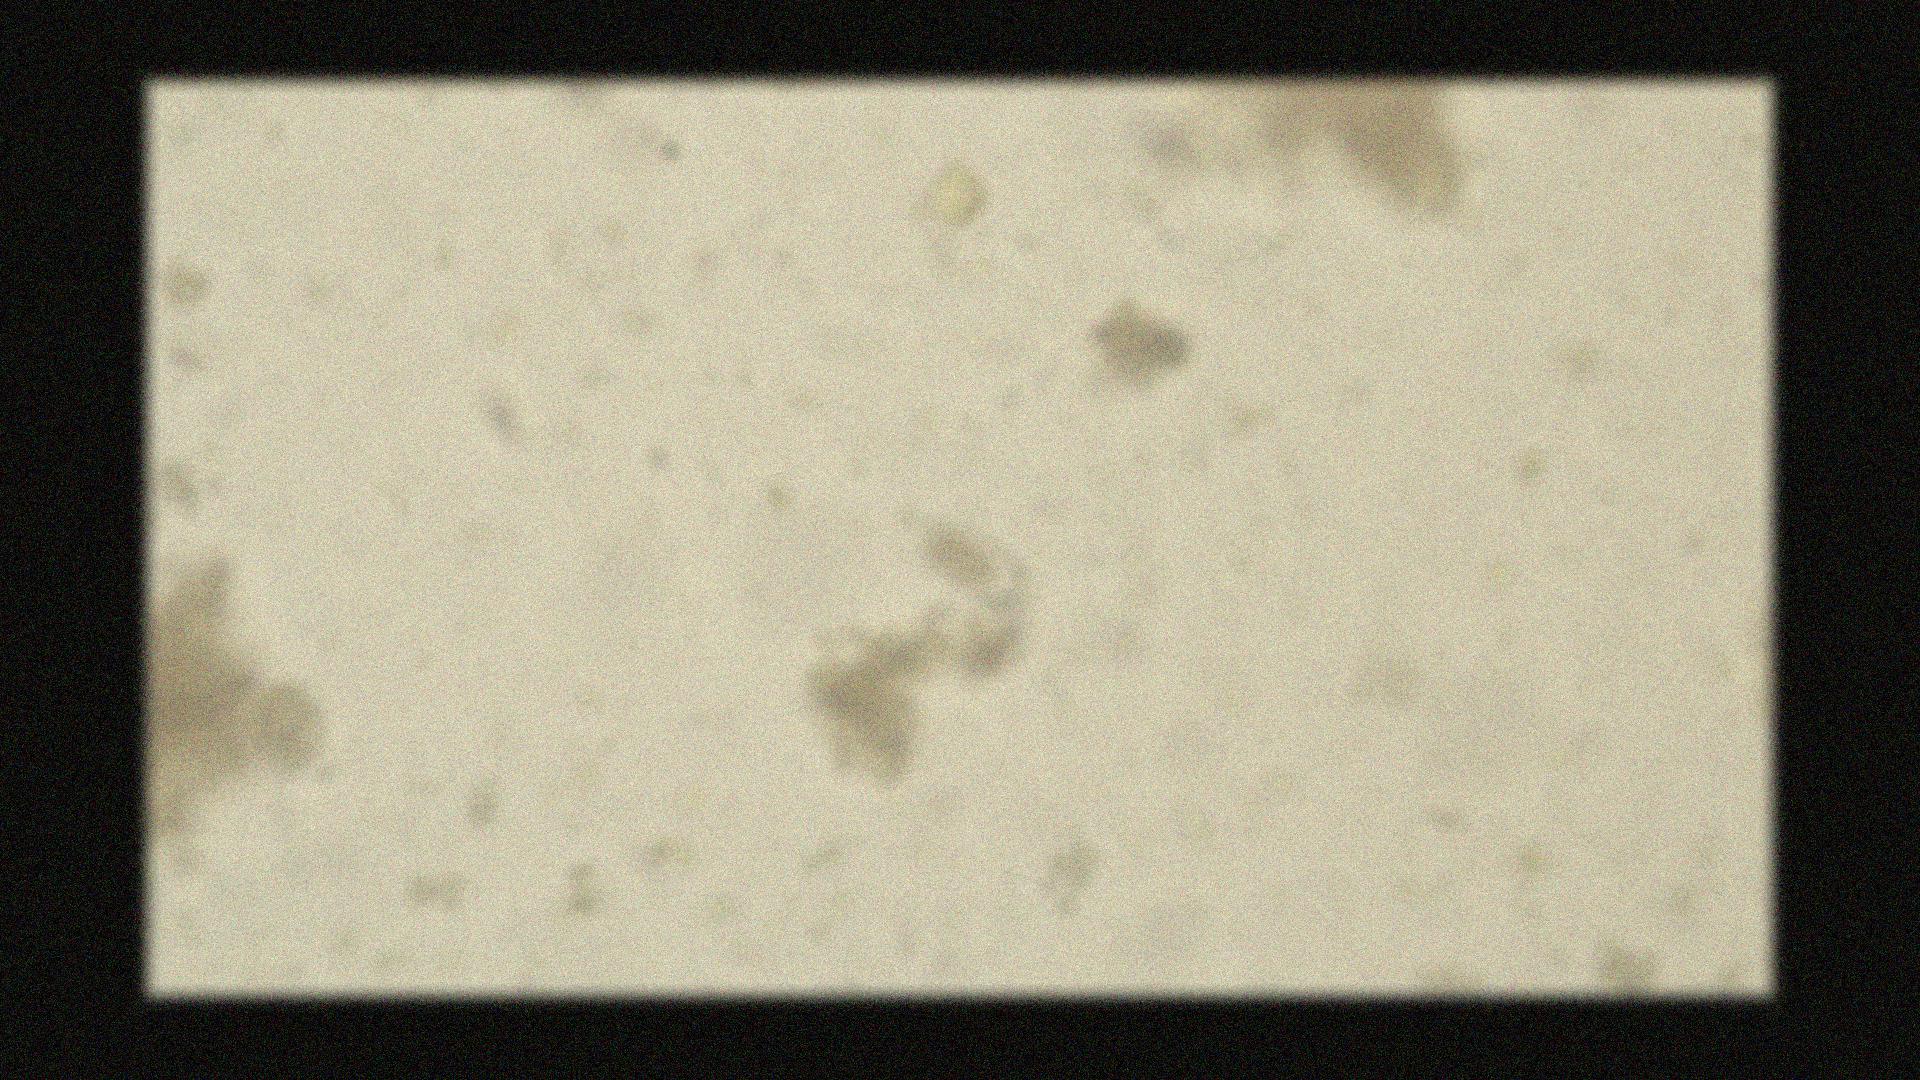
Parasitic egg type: Capillaria philippinensis